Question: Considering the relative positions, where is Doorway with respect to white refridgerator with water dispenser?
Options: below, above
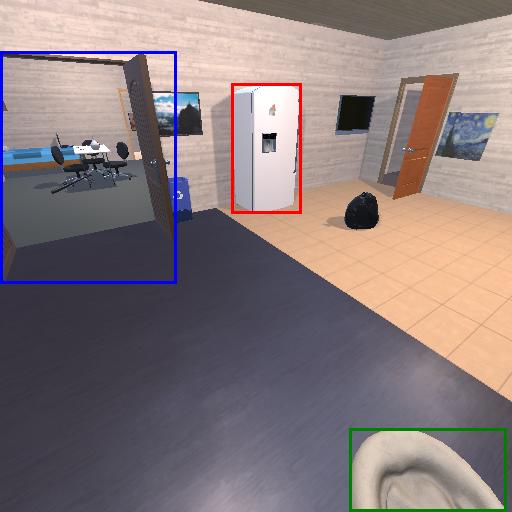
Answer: below